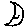
Label: moon